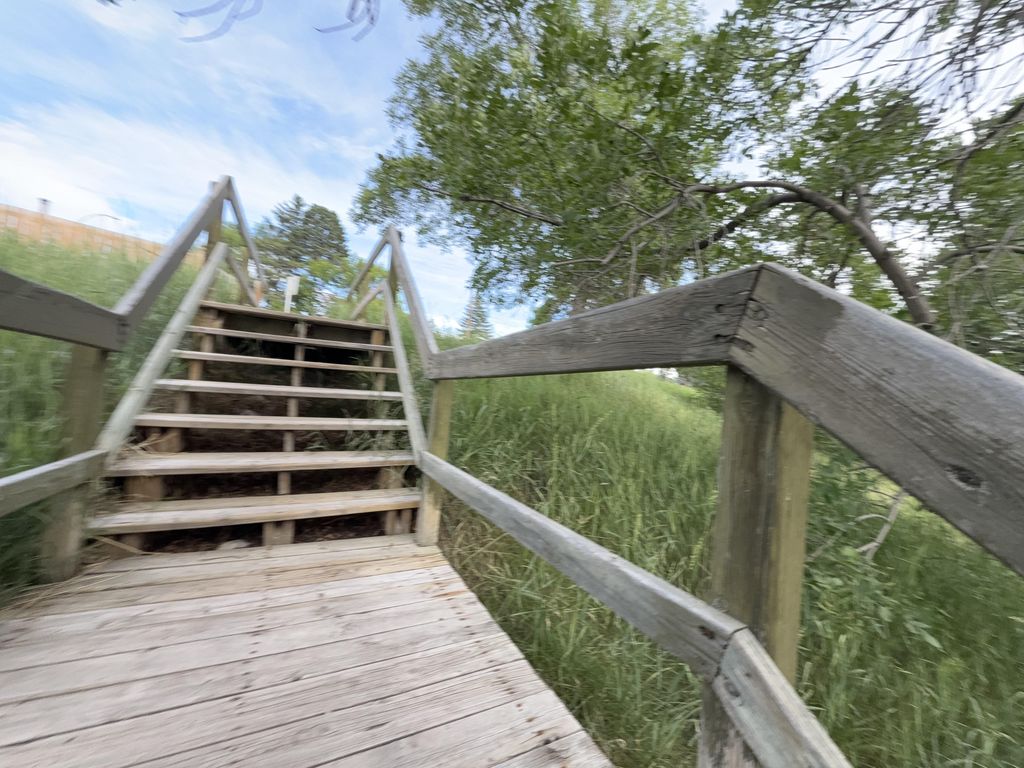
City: calgary